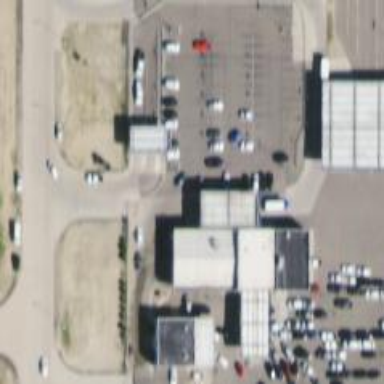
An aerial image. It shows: Car rental service.